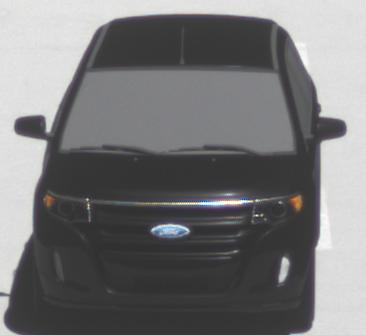
Make: Ford
Model: Edge
Detailed model: Gen. 1 Facelift
Model produced from: 2010
Model produced until: 2015
Doors: 5
Color: black
Road condition: dry road
Daytime: midday
Contrast: high contrast